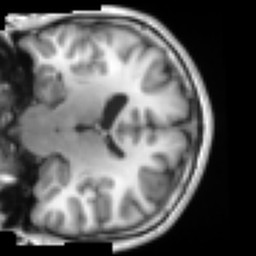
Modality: T1w
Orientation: coronal